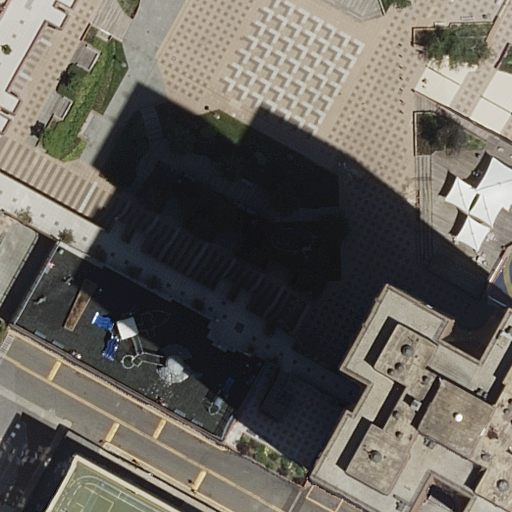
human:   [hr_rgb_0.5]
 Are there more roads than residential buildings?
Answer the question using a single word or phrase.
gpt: yes

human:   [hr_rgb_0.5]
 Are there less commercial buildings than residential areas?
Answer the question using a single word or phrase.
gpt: yes

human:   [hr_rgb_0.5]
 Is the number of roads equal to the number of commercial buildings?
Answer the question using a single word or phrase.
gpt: no

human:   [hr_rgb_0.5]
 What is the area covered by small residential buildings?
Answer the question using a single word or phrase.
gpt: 0m2

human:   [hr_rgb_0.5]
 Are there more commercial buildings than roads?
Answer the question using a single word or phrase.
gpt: no

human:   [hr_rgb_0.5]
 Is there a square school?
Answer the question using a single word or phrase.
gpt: no

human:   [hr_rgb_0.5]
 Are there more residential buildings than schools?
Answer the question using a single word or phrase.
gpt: yes

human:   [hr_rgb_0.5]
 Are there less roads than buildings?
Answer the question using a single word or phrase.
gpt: no

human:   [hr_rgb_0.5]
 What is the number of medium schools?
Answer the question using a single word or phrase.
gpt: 1

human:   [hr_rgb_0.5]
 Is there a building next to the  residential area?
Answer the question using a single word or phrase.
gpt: yes

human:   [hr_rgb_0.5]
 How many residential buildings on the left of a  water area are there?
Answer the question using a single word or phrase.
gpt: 0

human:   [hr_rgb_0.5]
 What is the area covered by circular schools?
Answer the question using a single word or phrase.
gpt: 0m2

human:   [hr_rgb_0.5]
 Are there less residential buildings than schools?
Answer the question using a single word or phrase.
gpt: no

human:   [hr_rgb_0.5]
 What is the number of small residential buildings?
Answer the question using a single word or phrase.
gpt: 0

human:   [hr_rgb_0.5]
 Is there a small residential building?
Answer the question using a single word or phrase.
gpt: no

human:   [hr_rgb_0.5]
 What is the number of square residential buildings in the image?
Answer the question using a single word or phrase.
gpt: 0

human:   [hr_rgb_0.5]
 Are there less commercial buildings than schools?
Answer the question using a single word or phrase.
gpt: yes

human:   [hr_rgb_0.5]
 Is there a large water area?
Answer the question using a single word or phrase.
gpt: no

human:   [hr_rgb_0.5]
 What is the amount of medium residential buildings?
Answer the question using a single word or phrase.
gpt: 0

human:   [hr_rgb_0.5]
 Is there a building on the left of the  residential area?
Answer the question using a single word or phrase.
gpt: yes

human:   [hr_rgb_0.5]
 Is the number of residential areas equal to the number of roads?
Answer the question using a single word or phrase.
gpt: no

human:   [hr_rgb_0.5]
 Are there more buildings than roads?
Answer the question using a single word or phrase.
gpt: no

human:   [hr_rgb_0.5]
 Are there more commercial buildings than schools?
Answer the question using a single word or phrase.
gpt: no

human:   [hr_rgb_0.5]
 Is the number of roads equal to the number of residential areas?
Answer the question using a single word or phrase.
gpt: no

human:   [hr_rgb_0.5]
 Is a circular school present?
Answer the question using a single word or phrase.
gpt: no

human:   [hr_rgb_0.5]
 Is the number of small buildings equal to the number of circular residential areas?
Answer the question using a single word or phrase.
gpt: yes

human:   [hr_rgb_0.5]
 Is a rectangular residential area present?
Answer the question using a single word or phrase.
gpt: no

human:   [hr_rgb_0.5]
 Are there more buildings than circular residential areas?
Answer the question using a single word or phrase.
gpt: yes

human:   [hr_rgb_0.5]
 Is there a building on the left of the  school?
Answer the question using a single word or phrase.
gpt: no

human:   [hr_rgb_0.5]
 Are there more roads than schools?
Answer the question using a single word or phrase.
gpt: yes

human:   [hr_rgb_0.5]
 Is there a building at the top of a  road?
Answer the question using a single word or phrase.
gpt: no

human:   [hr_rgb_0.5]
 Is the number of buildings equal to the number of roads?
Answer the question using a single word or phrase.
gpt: no

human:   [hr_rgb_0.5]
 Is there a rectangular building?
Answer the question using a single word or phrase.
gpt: yes

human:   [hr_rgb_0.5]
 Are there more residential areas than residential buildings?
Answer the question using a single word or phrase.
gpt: no

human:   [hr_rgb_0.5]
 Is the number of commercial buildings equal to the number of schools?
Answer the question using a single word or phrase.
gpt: no

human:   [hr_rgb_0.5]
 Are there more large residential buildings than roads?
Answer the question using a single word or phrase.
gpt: no